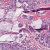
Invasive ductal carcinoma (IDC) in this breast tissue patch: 1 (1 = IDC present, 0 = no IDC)